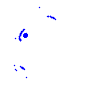
Particle: electron